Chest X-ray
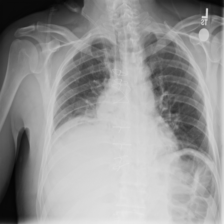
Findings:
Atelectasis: positive
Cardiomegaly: negative
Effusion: negative
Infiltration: negative
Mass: negative
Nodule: negative
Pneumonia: negative
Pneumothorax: negative
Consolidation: negative
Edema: negative
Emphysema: negative
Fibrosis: negative
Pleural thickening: negative
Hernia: negative